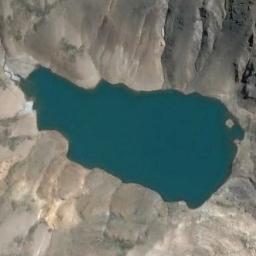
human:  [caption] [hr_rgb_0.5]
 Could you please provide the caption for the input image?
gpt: The lake lies in a wasteland and the water is green .

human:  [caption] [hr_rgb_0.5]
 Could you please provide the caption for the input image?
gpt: There are trees near the lake in the picture .

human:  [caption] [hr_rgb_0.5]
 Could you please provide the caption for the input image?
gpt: An irregularly shaped turquoise lake surrounded by yellow-brown rocks .

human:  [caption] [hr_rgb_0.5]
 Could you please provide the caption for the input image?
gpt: The ground is uneven around the lake .

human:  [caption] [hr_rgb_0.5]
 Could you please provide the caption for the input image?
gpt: The lake is surrounded by a brown desert .